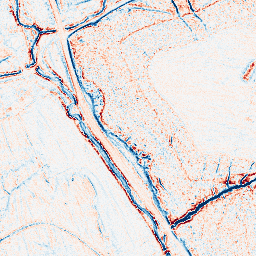
Category: edge_preserving
Decomposition family: anisotropic_diffusion
Decomposition parameters: iterations: 20
kappa: 100
gamma: 0.05
Upsampling method: quintic
Upsampling parameters: scale: 8
Upsampling scale: 8